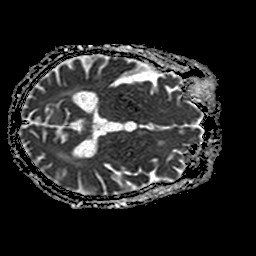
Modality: ADC
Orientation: axial
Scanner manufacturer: philips
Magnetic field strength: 1.5 T
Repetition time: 3.684 s
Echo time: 0.09411 s